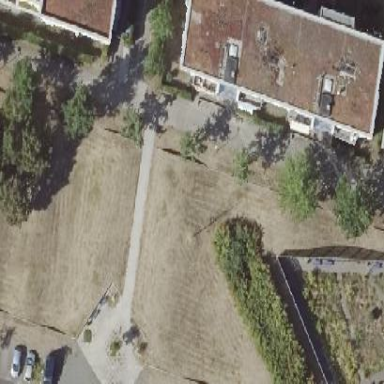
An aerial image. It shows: Apartment building with flat roof.